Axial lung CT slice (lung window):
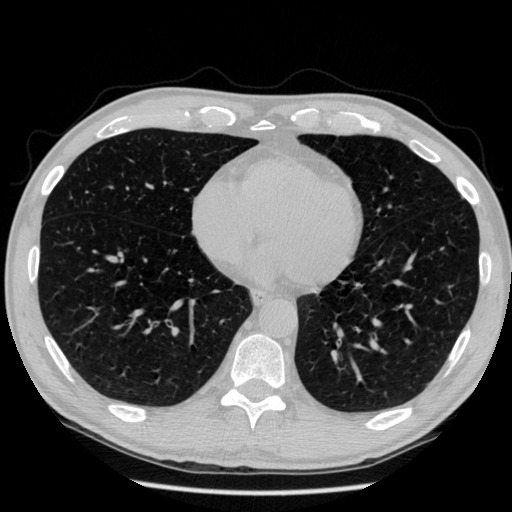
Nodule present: no